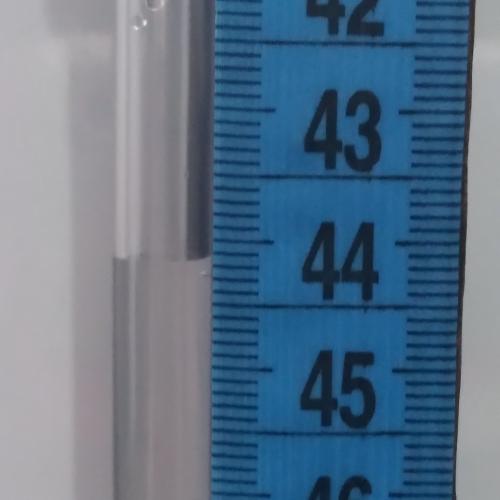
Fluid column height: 44.1 cm